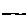
Label: line